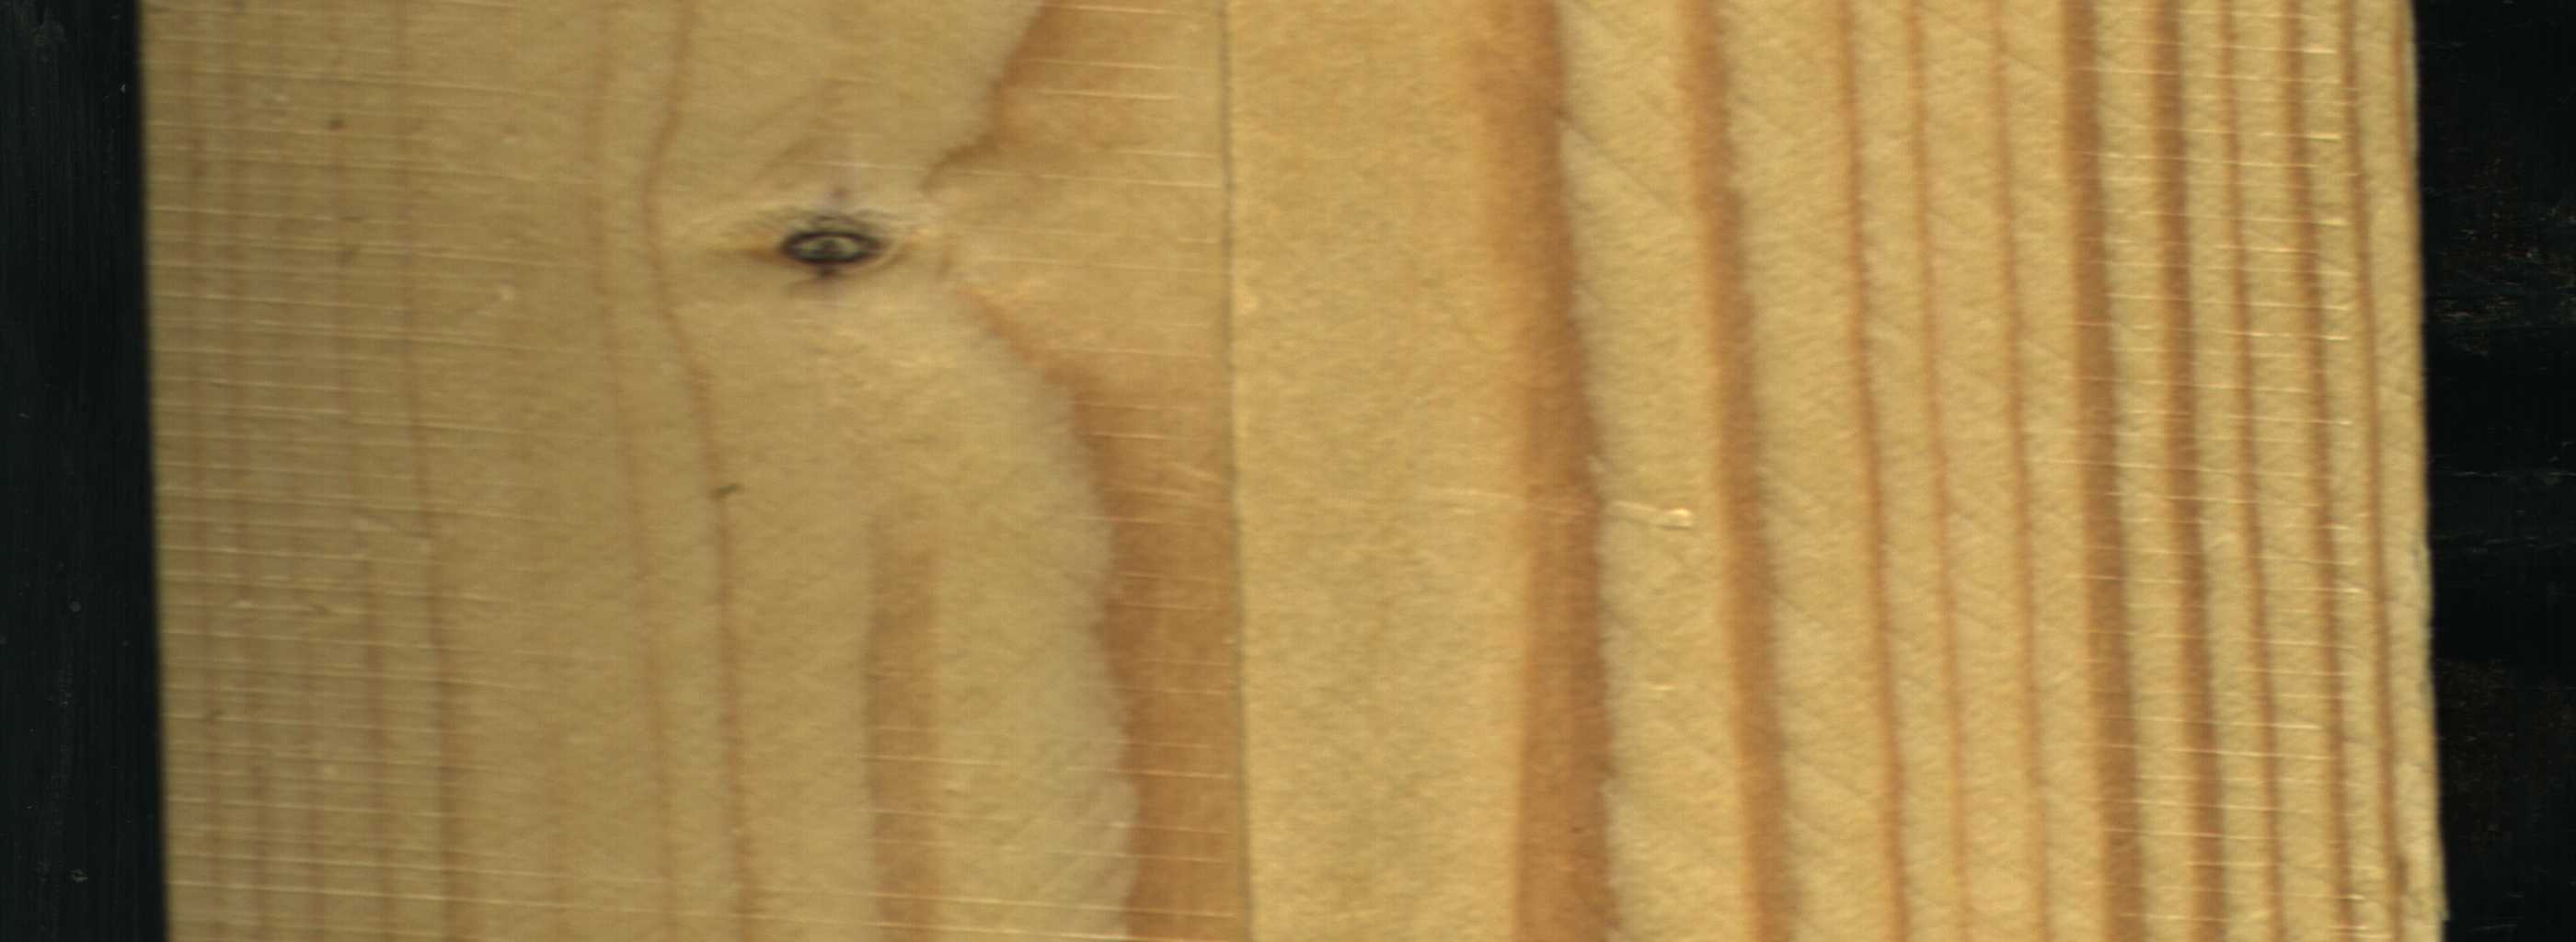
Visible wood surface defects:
Dead_Knot